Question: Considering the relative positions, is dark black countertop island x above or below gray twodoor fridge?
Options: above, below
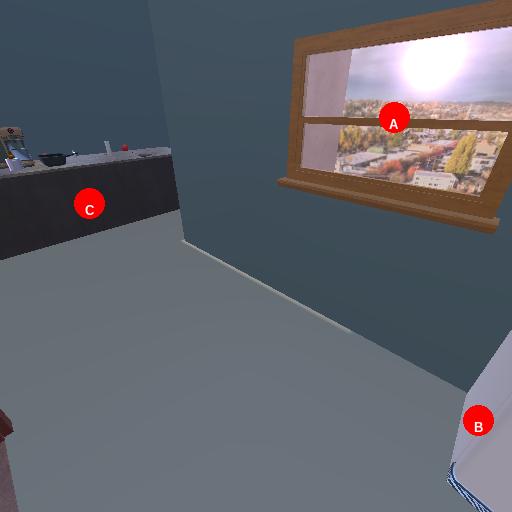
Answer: above